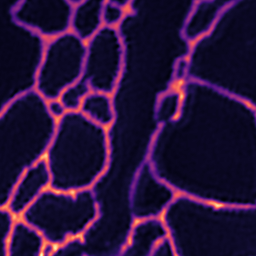
Label: Super-resolution ER image